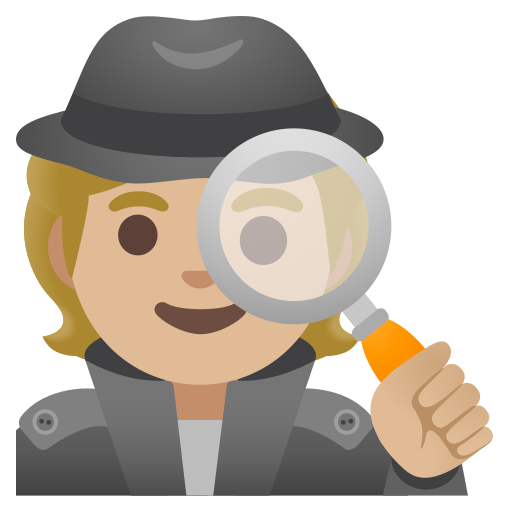
Emoji: 🕵🏼